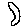
Label: moon